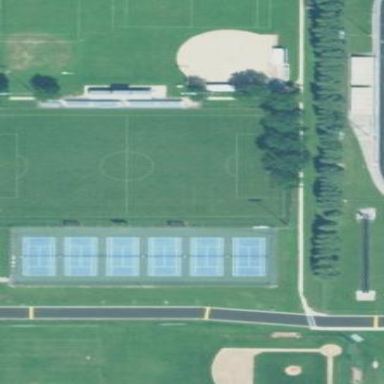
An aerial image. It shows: Soccer pitch for outdoor sports and leisure activities.